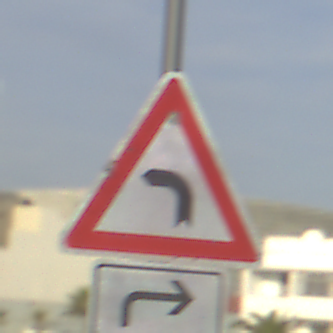
Verkehrszeichen: KurveLinks
Zusatzzeichen unten: RichtungsangabeDurchPfeile5
Umgebung: Outdoor, Suburban
Tageszeit: MorningAfternoon
Wetter: PartlyCloudy
Licht: Natural
Jahreszeit: NotSpecified
Kontrast: HighContrast